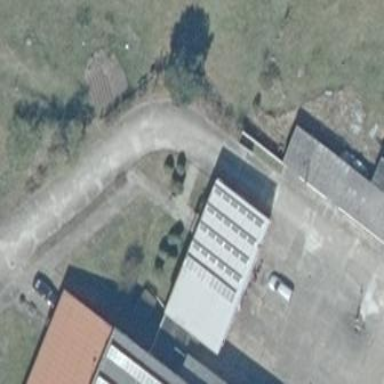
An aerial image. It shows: Industrial building.